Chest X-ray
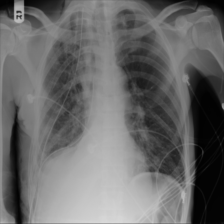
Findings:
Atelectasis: negative
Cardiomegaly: negative
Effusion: negative
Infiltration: negative
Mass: negative
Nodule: negative
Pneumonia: negative
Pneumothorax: negative
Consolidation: negative
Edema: negative
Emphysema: positive
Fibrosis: negative
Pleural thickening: negative
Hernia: negative